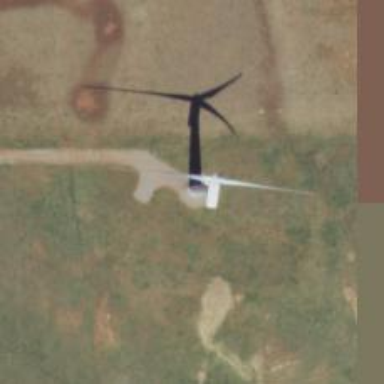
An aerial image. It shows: Industrial building with wind power generator. The generator is horizontal axis wind turbine.